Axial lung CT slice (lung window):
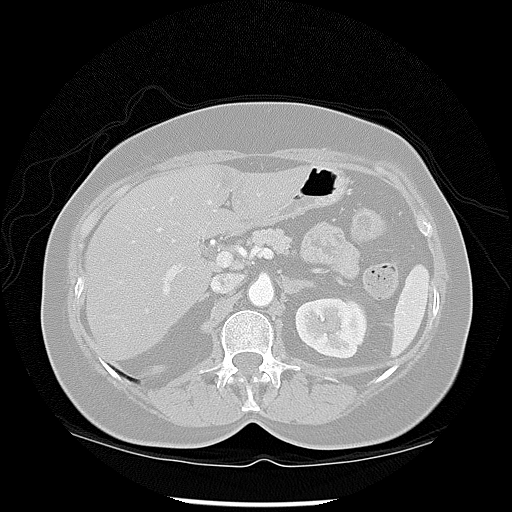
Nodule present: no